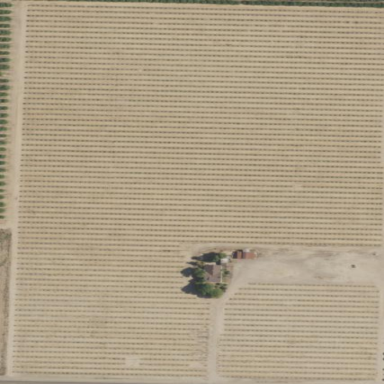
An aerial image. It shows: Vineyard where grapes are grown.